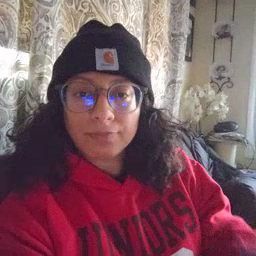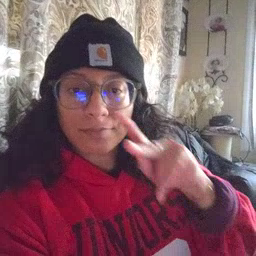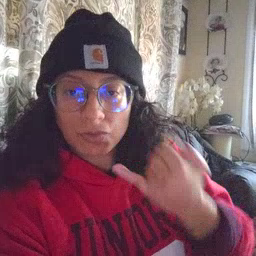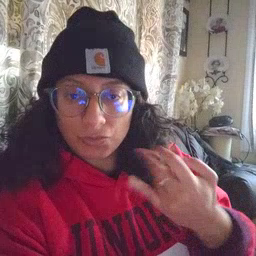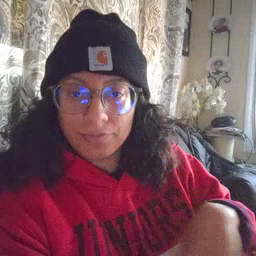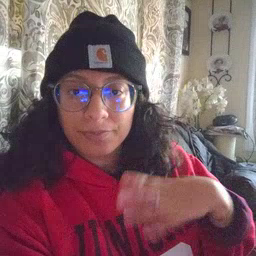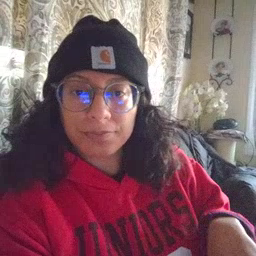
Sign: pajamas